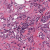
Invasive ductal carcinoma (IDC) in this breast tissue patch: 1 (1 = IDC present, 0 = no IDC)